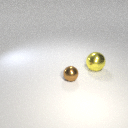
large yellow metal sphere to the right of small brown metal sphere